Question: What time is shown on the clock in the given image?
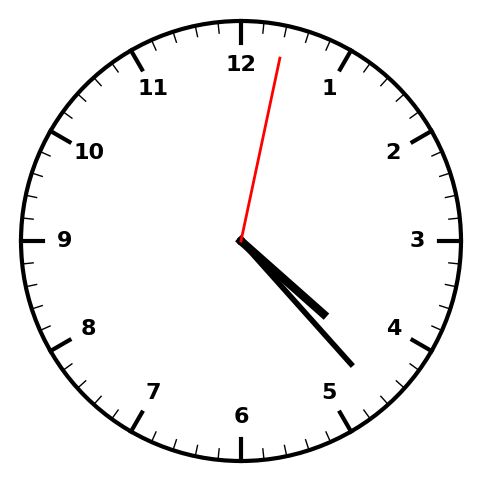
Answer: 04:23:02